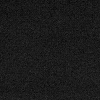
Atmospheric dust classification: dusty